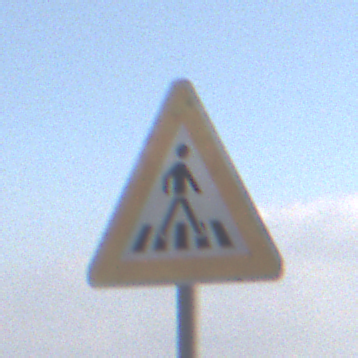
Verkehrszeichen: FussgaengerueberwegLinks
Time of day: Midday
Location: Outdoor (Nature)
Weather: PartlyCloudy
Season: NotSpecified
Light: Natural